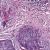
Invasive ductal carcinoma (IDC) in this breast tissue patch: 0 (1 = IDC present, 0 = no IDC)